Question: Is there a jQuery plugin that can do a centered clustered layout like this for a bunch of thumbnails of varying widths and heights?

I was looking into the Masonry, Isotope, and Workman jQuery plugins, but they're fails as far as I could find. They look great, but they only seem to work well with re-sized images of the same width, or widths that are divisible by the smallest width.
Because my landscape thumbnails can have different widths and my portrait thumbnails can have different heights, these plugins aren't looking too hot.
I considered going fixed width to conform to these plugins, but it makes all the landscape thumbnails way too small.
Does anyone know of an alternative to these plugins, or a way to configure these to for ?
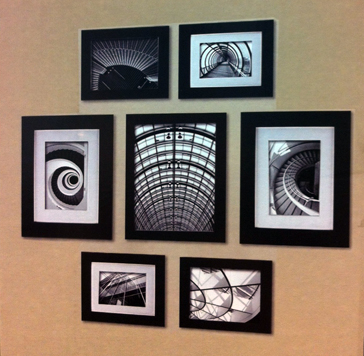
Answer: I can think of a circle packing algorithm for example in this question: <URL>. It solved a similar problem like Masonry or Isotope.